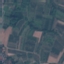
Land use / land cover: PermanentCrop